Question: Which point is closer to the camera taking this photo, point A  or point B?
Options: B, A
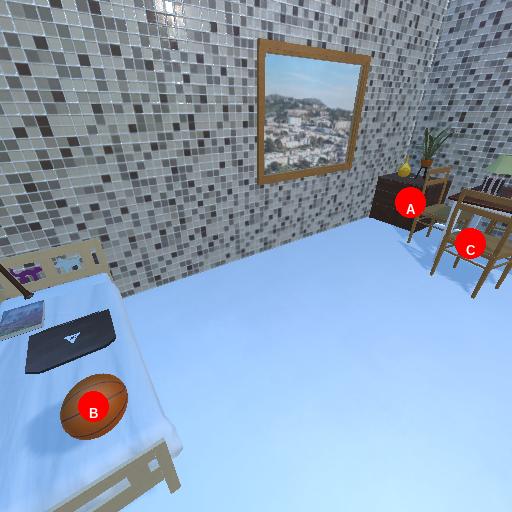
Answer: B